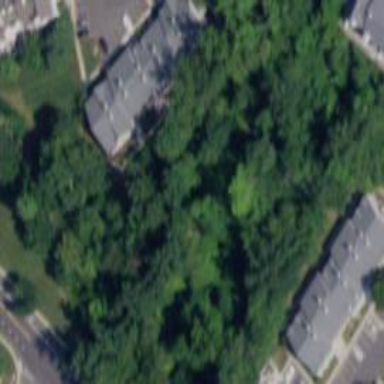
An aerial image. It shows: Residential building.